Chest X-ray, AP view. Patient: 66 years old, sex M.
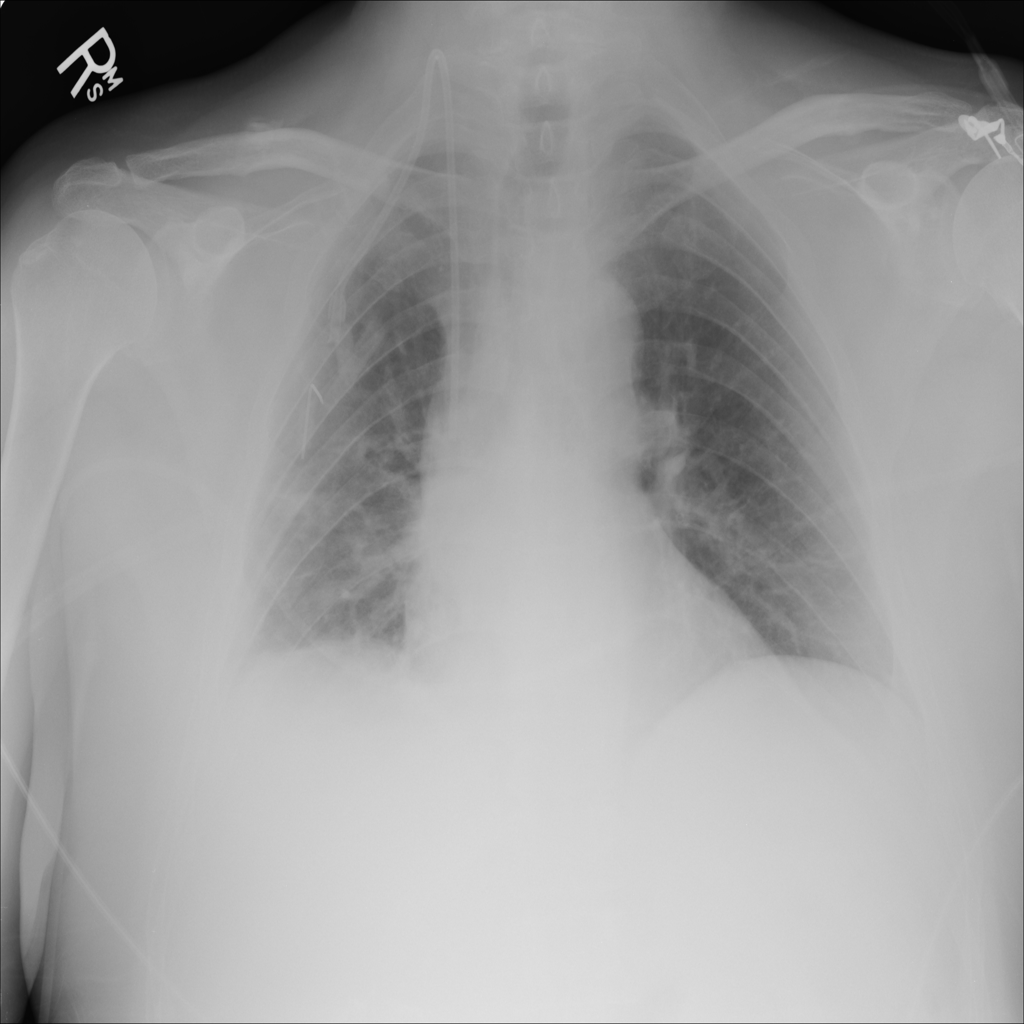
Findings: No Finding